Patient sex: F
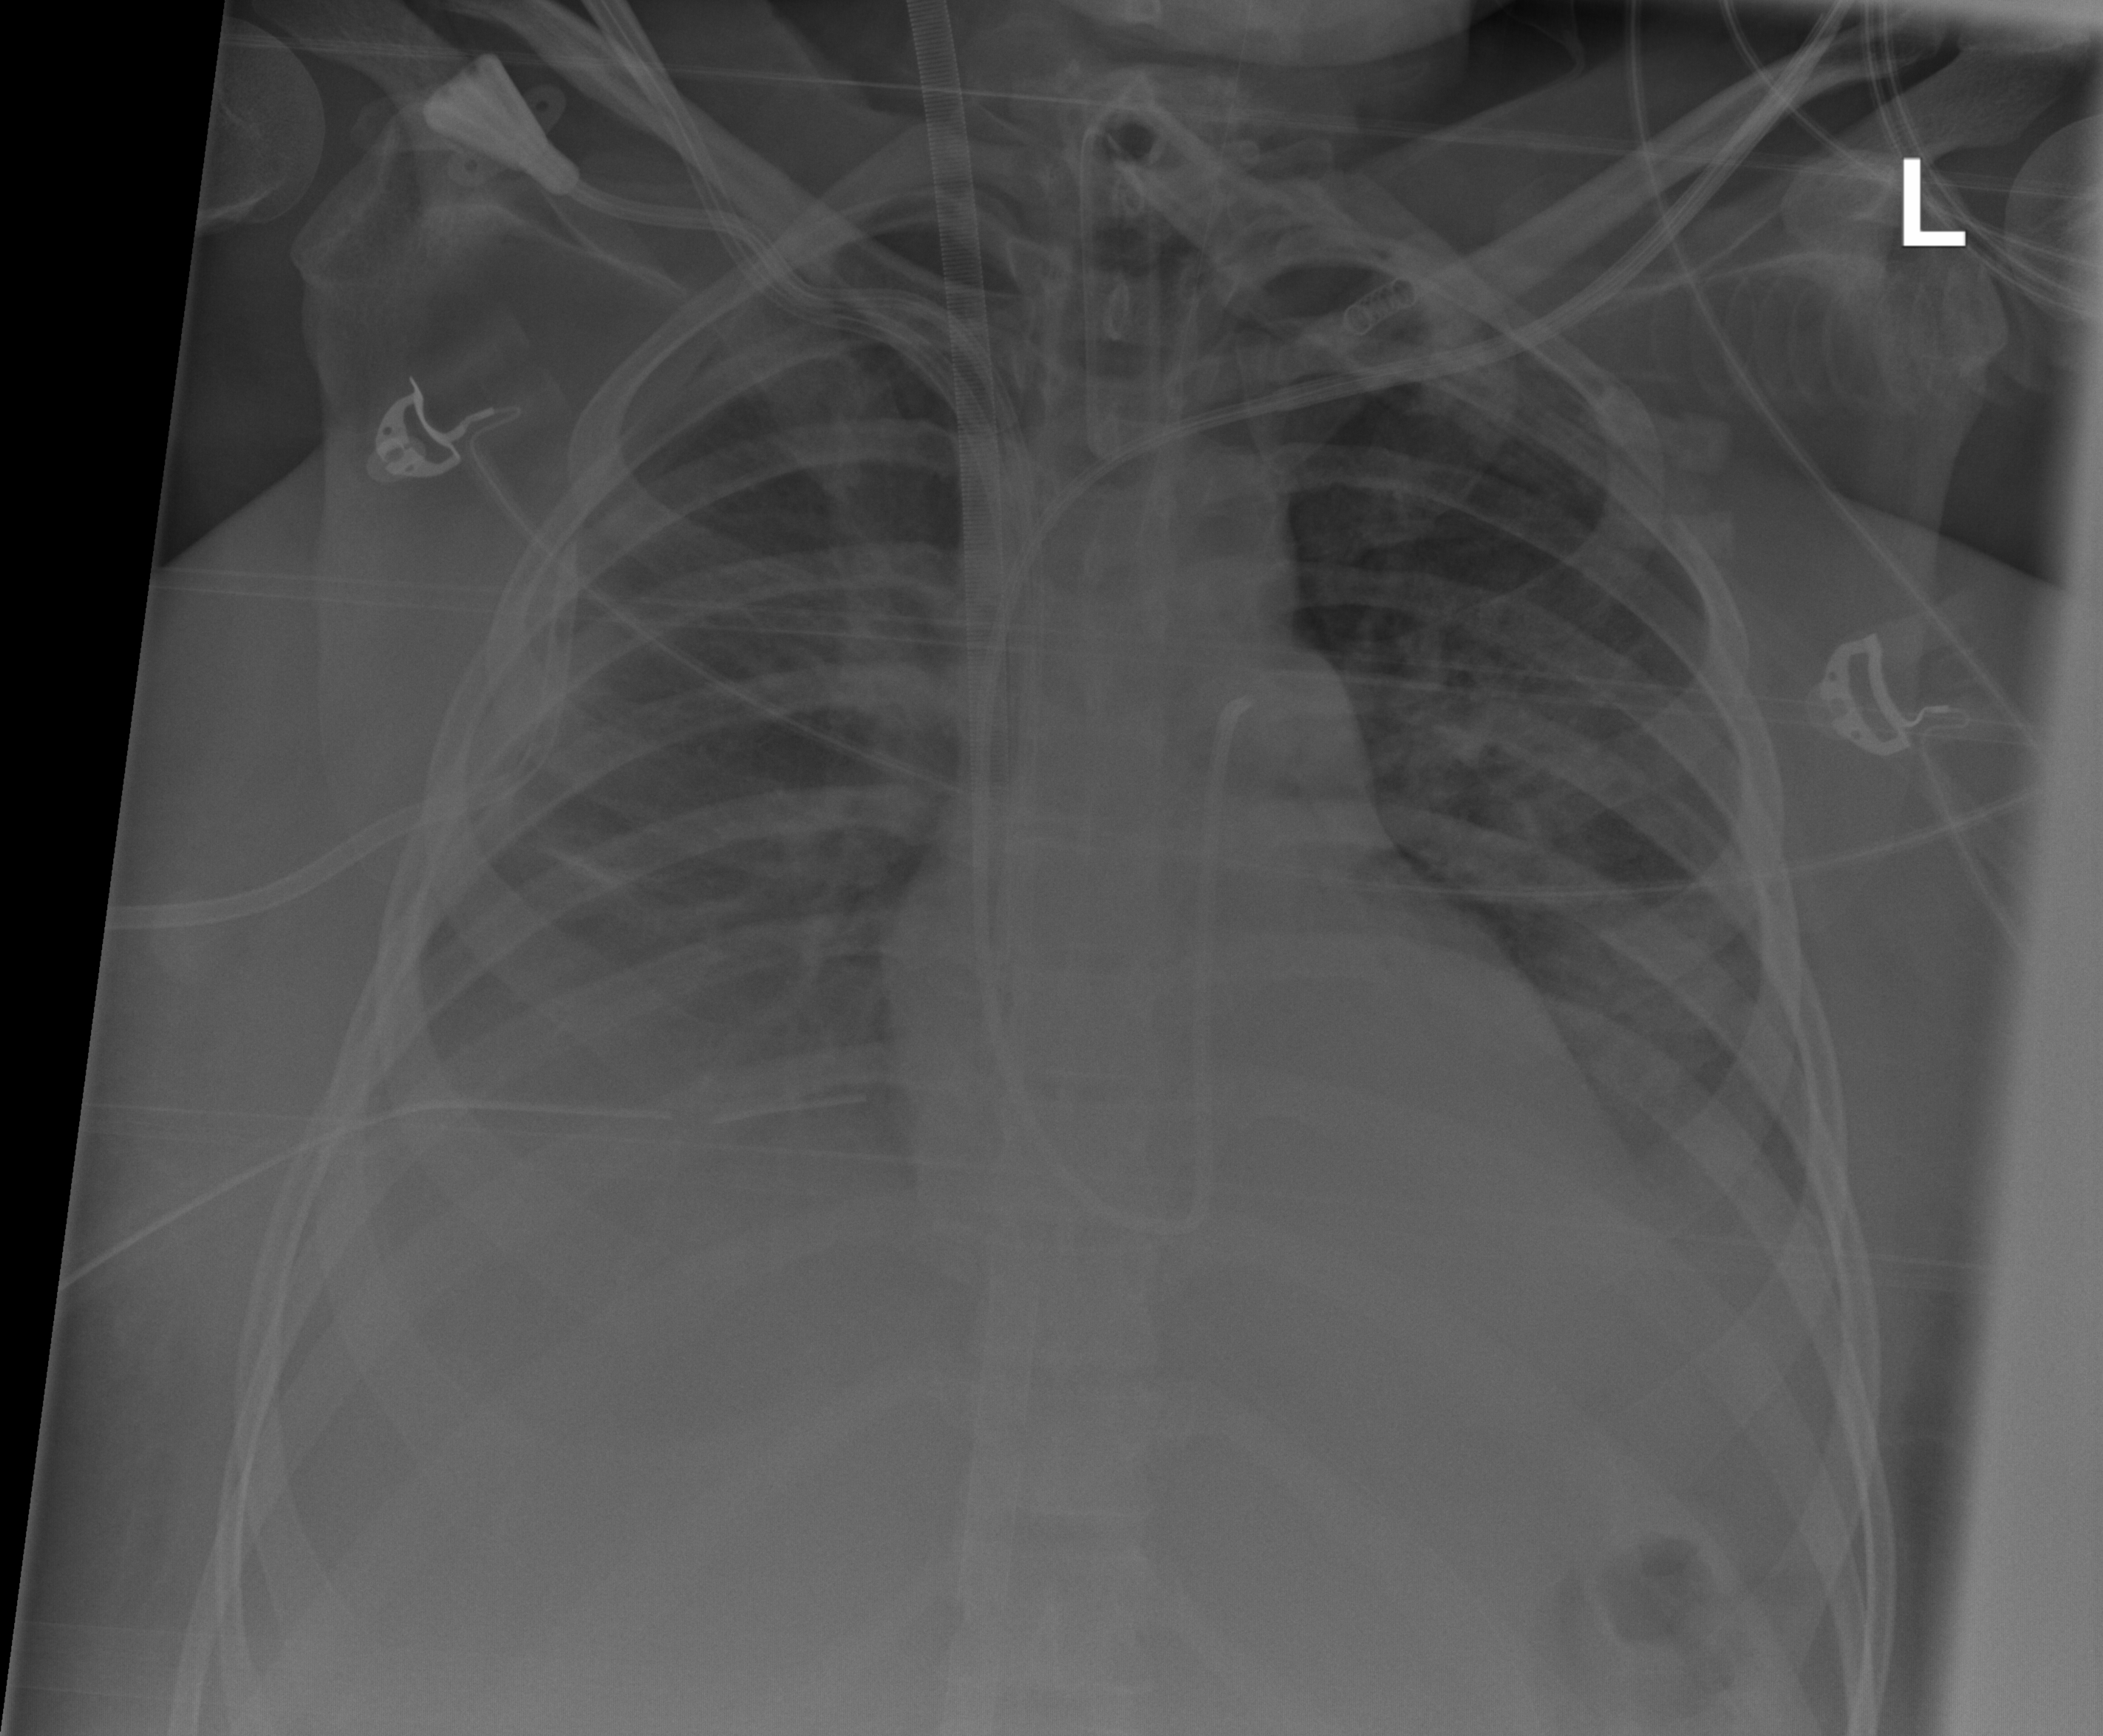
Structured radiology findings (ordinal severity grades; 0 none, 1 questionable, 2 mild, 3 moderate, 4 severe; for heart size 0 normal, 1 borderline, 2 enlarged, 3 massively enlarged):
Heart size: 2
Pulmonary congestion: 2
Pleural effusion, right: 2
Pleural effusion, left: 2
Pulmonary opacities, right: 2
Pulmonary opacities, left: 0
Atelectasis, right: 2
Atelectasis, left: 2